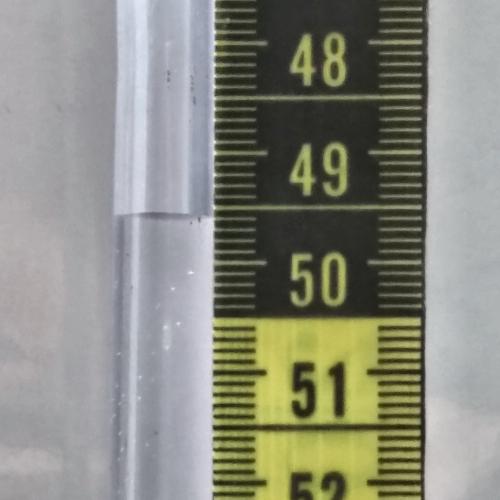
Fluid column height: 49.6 cm